Question: I have checkboxes like this:

If I click on the words 'Awaiting first meeting', it selects and de-selects the checkbox. If I click on the cell (e.g., the black portion, but not on the text itself), it does not select/de-select the checkbox.
HTML:
'''
<table>
<tr ng-repeat="option in item.options">
<td>
<input id="{{ item.id }}-{{ $index }}"
type="checkbox"/>
</td>
<td ng-style="{'backgroundColor':option.color}">
<label for="{{ item.id }}-{{ $index }}" ng-style="{'backgroundColor': option.color}">{{ option.title }}</label>
</td>
</tr>
</table>
'''
One thing I tried is to make label width equal to 100% of the cell, but if the text is blank, this won't work. Any suggestions?
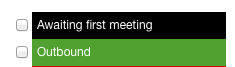
Answer: I think you have to either change your markup
'''
<label ng-repeat="option in item.options" ng-style="{'backgroundColor':option.color}">
<input type="checkbox" value="{{ option.title }}"/>{{ option.title }}
</label>
'''
Or you add 'ng-checked' and 'ng-click'.
'''
<tr ng-repeat="option in item.options">
<td>
<input ng-checked="item.checked" type="checkbox"/>
</td>
<td ng-style="{'backgroundColor':option.color}">
<label ng-click="item.checked = !item.checked" ng-style="{'backgroundColor': option.color}">
{{ option.title }}
</label>
</td>
</tr>
'''